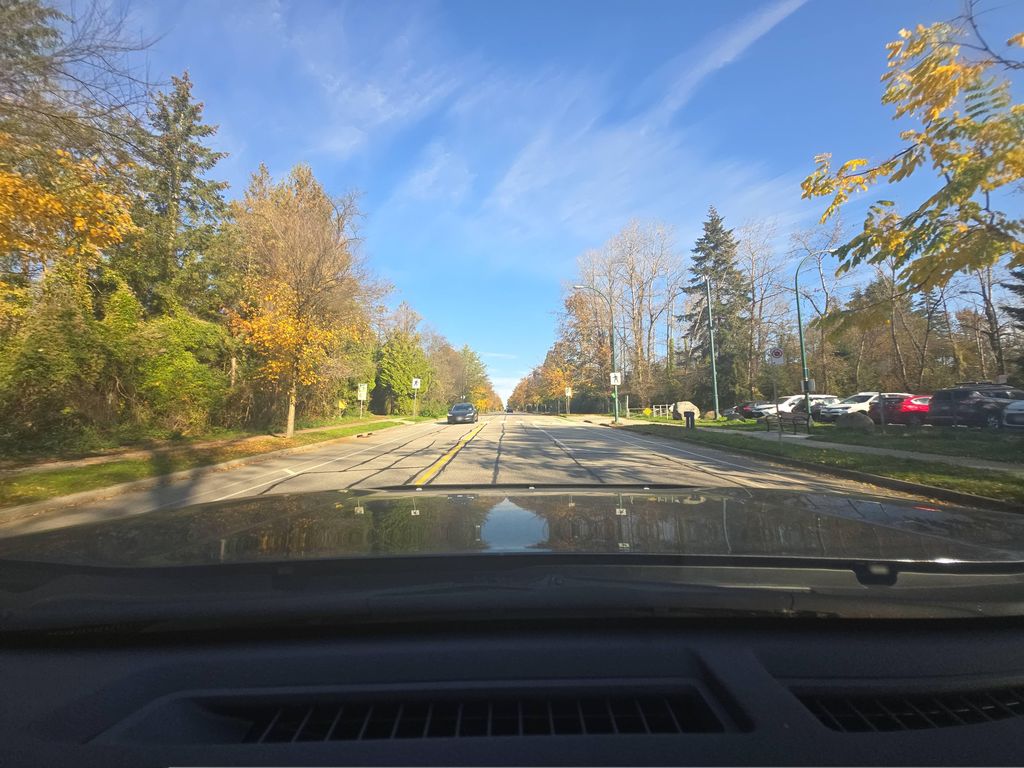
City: vancouver